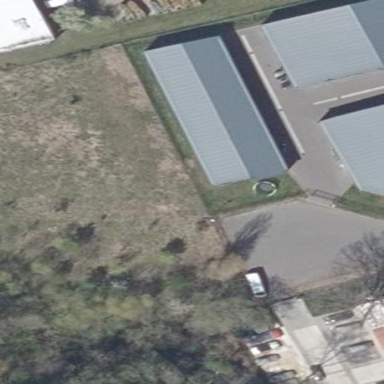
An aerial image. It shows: Industrial building.